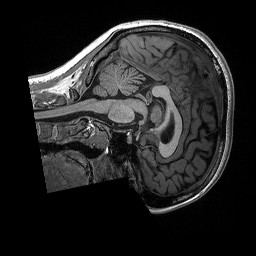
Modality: T1w
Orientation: sagittal
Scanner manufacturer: siemens
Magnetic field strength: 3 T
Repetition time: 2.3 s
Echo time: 0.00298 s